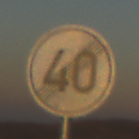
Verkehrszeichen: EndeGeschwindigkeit40
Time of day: SunriseSunset
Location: Outdoor (Nature)
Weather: Clear
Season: NotSpecified
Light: Natural